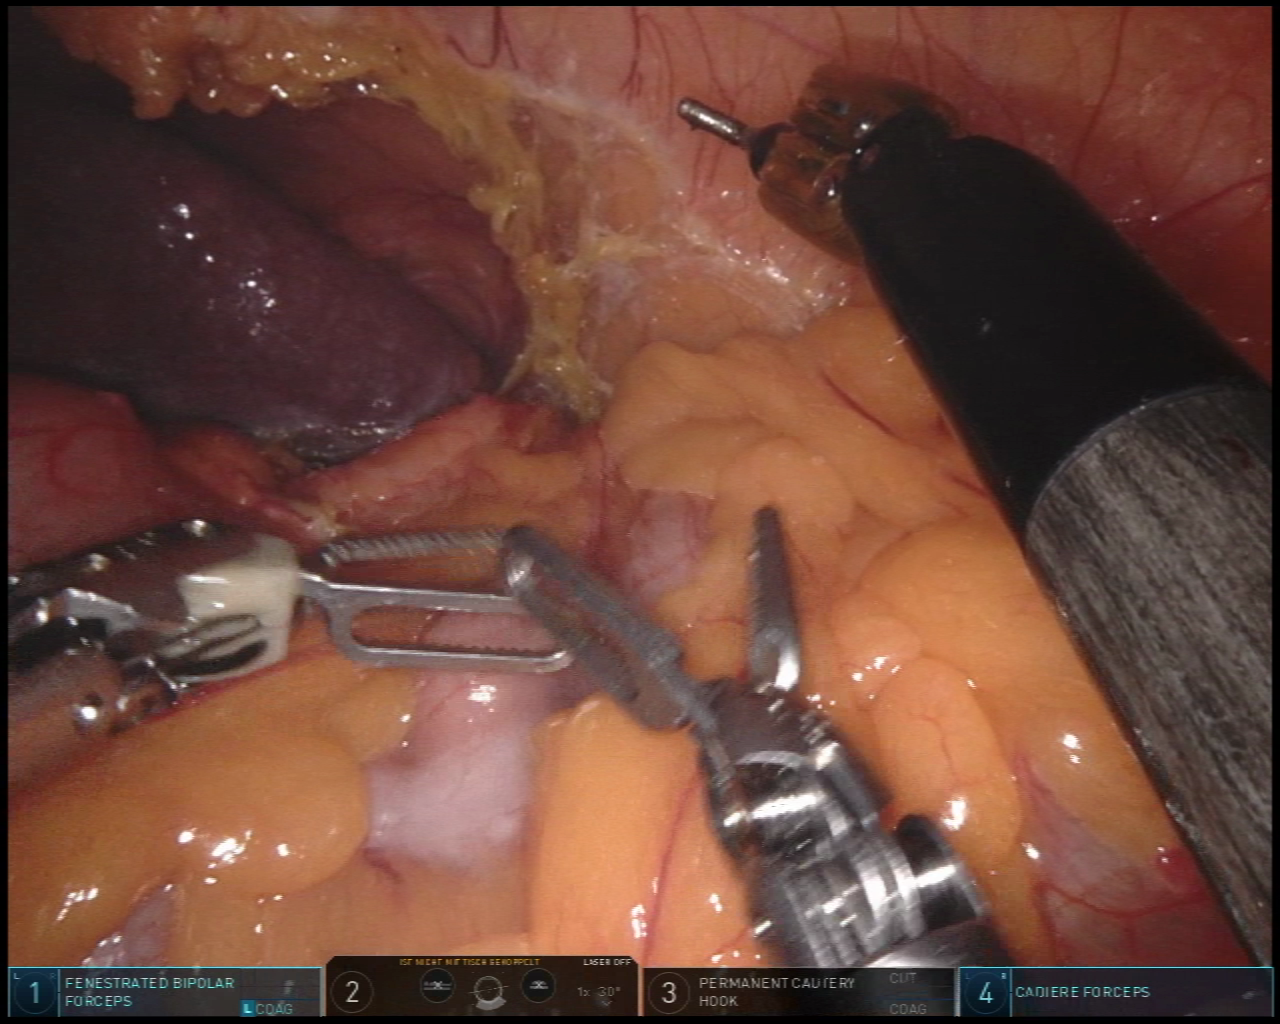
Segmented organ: colon
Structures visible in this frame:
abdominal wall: yes
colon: yes
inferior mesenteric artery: no
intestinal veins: no
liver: no
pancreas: no
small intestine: no
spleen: yes
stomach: no
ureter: no
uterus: no
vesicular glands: no